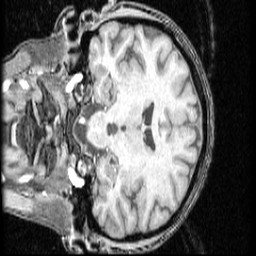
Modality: T1w
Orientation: coronal